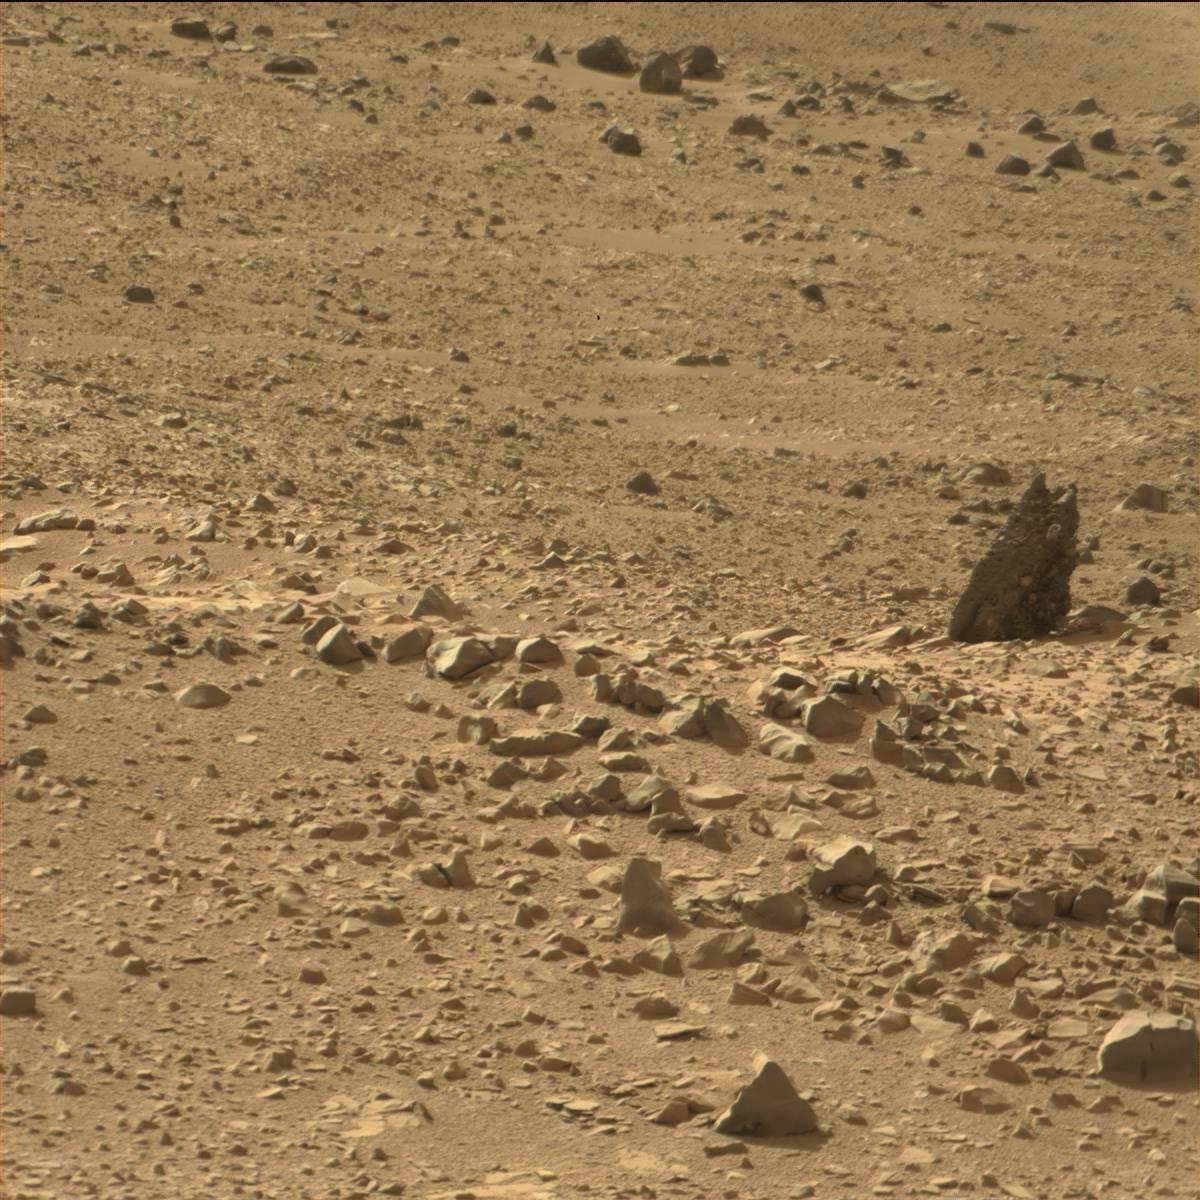
Terrain classes present: Bedrock, Rock, Sand / Soil